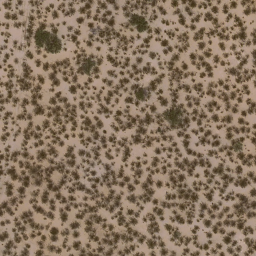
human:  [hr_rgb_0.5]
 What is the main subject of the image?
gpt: chaparral